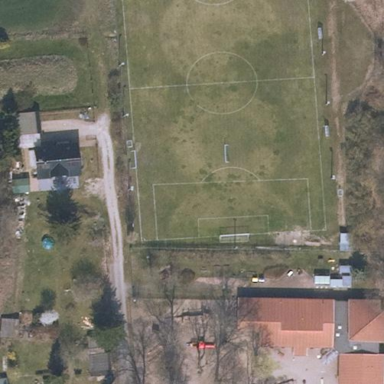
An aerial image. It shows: Soccer pitch designated for leisure and sports activities.